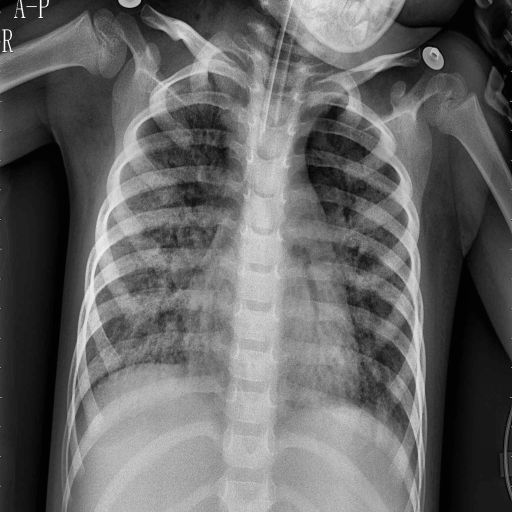
Finding: PNEUMONIA